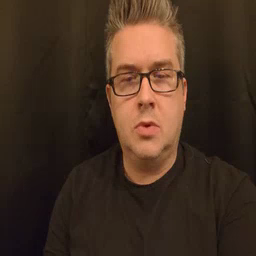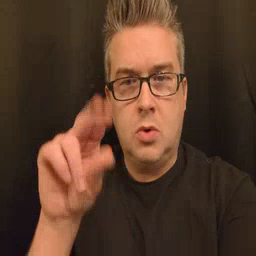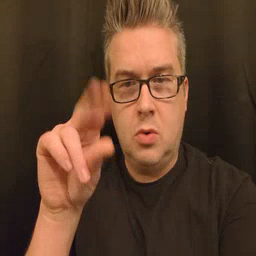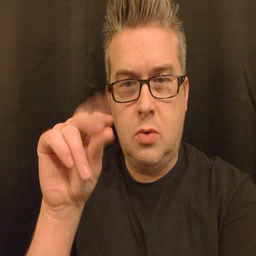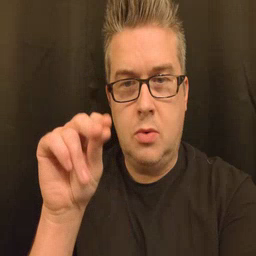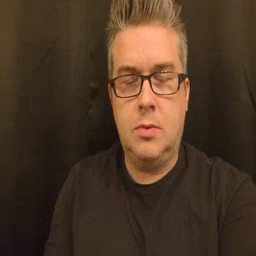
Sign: no